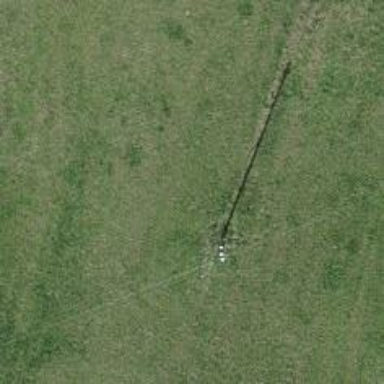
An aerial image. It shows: Minor power line with 3 cables.